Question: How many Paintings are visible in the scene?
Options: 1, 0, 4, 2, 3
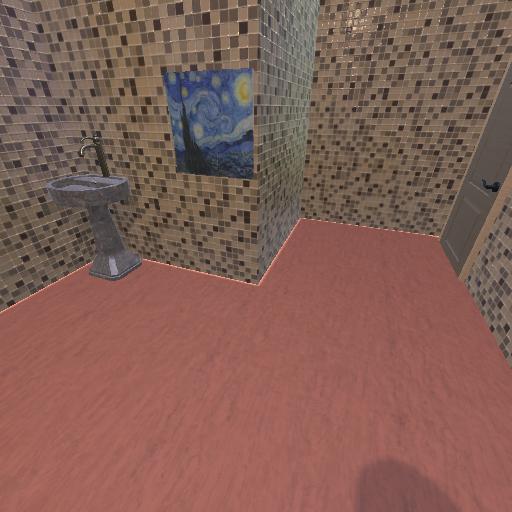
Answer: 1